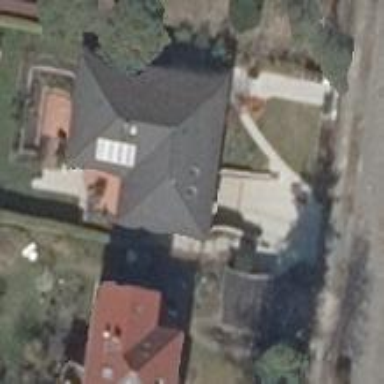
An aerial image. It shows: Detached building with hipped roof.